Question: I'm trying to achieve this kind of layout:

My problem is the middle section. It's basically a framelayout with an image and a text. I want to achieve the round image feeling over both the top layout (the map in this case) and the green layout. The green layout has a bottom gravity and the map has a weight of 1.
Obviously I tried setting the padding of the middle section to as much as the distance from the green layout. This works only for one screen size of course. For others, the middle layout will fall over the green layout, or the map depending on each screen size.
Is it possible to accomplish this kind of design within xml only? I tried having a framelayout and setting the image margin to negative. Problem is that the part of the layout that is "outside the layout" dissapears...
I would really prefer to avoid the activity logic to place the middle layout properly...
Any ideas are welcome. :)
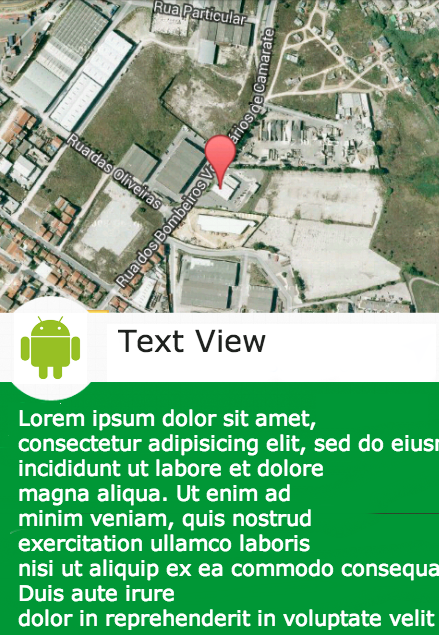
Answer: It's based on the assumption that you know the height of the white bar. If you don't, you need to programmatically use the ViewTreeObserver to get the height as soon as possible and set height/2 as a margin.
'''
<?xml version="1.0" encoding="utf-8"?>
<RelativeLayout xmlns:android="http://schemas.android.com/apk/res/android"
android:layout_width="fill_parent"
android:layout_height="fill_parent" >
<LinearLayout
android:id="@+id/linearLayout1"
android:layout_width="wrap_content"
android:layout_height="wrap_content"
android:layout_alignParentBottom="true"
android:layout_alignParentRight="true"
android:orientation="vertical" >
<TextView
android:layout_width="wrap_content"
android:layout_height="wrap_content"
android:background="#00ff00"
android:padding="12dp"
android:text="Lorem ipsum dolor sit amet, consectetur adipiscing elit. Integer imperdiet enim vel diam vulputate dapibus. Curabitur consequat faucibus dignissim. Quisque at auctor nulla, ac volutpat dui. Sed pharetra, orci nec volutpat placerat, felis justo dapibus felis, ac vulputate tellus libero id purus. Ut erat risus, fermentum vestibulum urna eu, scelerisque tempus lorem. Proin tincidunt vitae risus id tincidunt. " />
</LinearLayout>
<View
android:id="@+id/view1"
android:layout_width="wrap_content"
android:layout_height="wrap_content"
android:layout_above="@+id/linearLayout1"
android:layout_alignParentLeft="true"
android:layout_alignParentRight="true"
android:layout_alignParentTop="true"
android:background="#0000ff"
android:orientation="vertical" >
</View>
<LinearLayout
android:id="@+id/textView2"
android:layout_width="fill_parent"
android:layout_height="40dp"
android:layout_above="@+id/linearLayout1"
android:background="#55555555"
android:gravity="center_vertical"
android:orientation="horizontal"
android:layout_marginBottom="-20dp" >
<ImageView
android:id="@+id/imageView1"
android:layout_width="wrap_content"
android:layout_height="wrap_content"
android:src="@drawable/ic_launcher" />
<TextView
android:id="@+id/textView3"
android:layout_width="wrap_content"
android:layout_height="wrap_content"
android:text="Large Text"
android:textAppearance="?android:attr/textAppearanceLarge" />
</LinearLayout>
</RelativeLayout>
'''